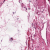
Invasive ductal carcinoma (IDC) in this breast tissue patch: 0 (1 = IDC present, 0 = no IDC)